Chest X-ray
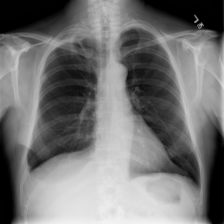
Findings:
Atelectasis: negative
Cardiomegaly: negative
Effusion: negative
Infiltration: negative
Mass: negative
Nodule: negative
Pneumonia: negative
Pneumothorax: positive
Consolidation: negative
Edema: negative
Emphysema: negative
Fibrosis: negative
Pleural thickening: positive
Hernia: negative